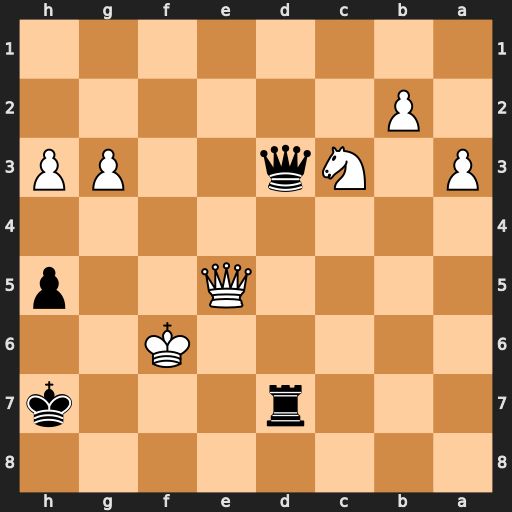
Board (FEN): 8/3r3k/5K2/4Q2p/8/P1Nq2PP/1P6/8
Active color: b
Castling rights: -
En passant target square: -
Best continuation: Qg6#